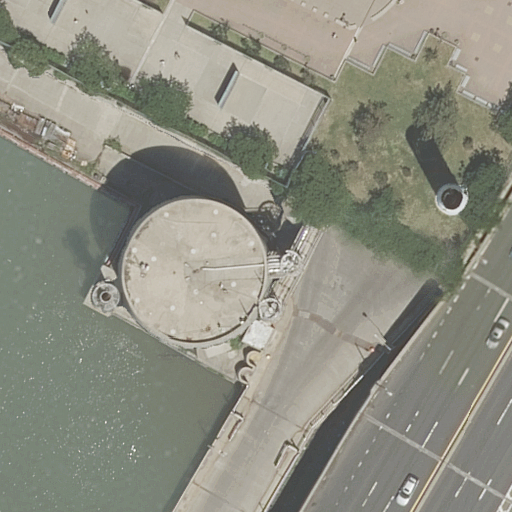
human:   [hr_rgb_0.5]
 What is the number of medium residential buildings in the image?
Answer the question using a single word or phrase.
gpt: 0

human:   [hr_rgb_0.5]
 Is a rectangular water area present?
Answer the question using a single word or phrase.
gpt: yes

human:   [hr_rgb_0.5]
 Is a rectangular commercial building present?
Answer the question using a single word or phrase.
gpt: no

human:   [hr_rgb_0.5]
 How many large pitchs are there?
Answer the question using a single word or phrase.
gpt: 0

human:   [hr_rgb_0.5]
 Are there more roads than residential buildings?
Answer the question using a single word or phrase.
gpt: yes

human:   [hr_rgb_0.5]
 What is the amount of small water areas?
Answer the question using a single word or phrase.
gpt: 0

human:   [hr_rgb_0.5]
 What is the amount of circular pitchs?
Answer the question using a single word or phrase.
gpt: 0

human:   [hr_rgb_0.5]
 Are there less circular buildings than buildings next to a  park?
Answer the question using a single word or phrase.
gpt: no

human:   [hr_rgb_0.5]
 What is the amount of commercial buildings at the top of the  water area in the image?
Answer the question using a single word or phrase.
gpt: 0

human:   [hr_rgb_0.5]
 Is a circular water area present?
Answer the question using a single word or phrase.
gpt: no

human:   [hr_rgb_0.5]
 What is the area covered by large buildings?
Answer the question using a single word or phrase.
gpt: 657m2

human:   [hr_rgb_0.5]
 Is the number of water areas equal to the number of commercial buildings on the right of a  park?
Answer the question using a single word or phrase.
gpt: no

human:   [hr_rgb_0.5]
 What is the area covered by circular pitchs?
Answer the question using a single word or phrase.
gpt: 0m2

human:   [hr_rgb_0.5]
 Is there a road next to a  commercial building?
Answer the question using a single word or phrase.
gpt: no

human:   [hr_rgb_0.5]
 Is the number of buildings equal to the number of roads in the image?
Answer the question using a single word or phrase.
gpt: no

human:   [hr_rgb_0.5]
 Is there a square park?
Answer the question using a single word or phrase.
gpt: no

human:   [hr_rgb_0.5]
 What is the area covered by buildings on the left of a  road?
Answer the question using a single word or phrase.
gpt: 657m2

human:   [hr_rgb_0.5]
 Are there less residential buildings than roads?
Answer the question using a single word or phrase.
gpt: yes

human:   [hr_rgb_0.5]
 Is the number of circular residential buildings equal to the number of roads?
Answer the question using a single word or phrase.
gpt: no

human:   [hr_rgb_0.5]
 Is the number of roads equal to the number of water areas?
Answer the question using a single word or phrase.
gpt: no

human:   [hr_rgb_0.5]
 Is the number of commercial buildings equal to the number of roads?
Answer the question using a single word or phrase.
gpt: no

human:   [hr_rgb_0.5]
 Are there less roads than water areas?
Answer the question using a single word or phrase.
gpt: no

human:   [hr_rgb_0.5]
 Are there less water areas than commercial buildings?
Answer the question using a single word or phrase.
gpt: no

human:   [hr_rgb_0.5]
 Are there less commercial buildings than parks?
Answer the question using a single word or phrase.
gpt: yes

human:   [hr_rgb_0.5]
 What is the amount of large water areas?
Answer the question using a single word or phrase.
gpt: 1

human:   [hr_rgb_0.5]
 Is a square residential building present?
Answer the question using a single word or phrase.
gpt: yes

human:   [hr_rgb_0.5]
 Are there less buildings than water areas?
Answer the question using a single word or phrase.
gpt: no

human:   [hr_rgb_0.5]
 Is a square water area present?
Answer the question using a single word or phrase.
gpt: no

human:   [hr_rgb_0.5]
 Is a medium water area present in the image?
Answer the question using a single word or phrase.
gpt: no

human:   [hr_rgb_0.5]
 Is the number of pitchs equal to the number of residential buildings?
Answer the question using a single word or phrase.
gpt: yes

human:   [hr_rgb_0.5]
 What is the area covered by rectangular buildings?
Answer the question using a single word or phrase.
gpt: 657m2

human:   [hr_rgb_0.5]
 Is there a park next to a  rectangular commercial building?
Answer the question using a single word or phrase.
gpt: no

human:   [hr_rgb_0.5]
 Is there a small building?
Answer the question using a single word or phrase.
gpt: no

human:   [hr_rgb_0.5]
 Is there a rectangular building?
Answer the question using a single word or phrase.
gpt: yes

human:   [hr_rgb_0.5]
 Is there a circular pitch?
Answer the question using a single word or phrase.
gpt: no

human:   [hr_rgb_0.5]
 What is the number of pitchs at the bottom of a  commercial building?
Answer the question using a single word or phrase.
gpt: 0